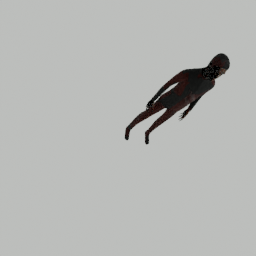
Label: people